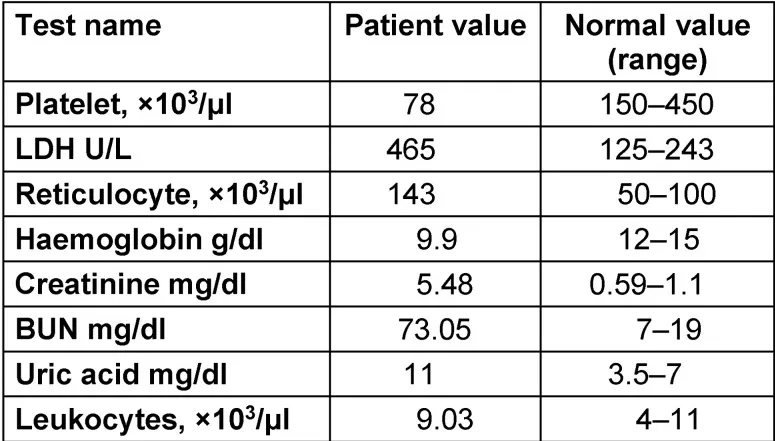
Laboratory test results.
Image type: chart (chart)